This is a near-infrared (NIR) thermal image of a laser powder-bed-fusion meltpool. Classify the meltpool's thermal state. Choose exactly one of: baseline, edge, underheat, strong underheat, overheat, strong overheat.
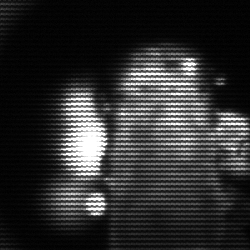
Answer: strong underheat